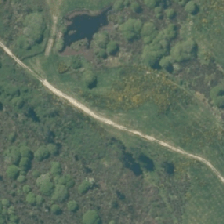
Land cover: high_producing_grassland